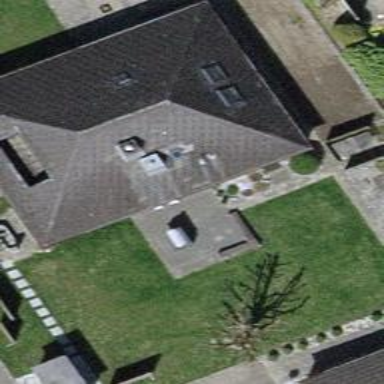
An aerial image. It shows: Detached building.